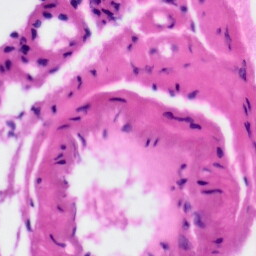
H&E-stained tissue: Tonsil